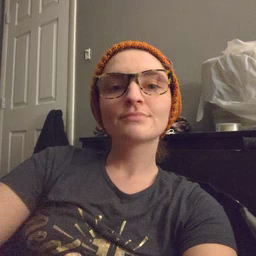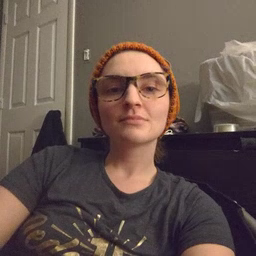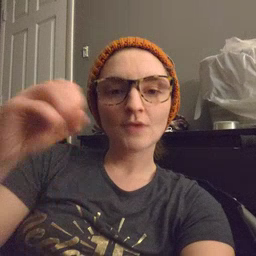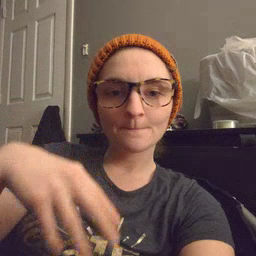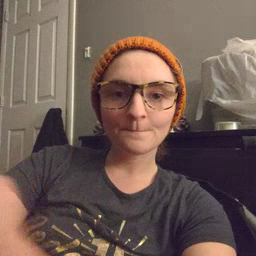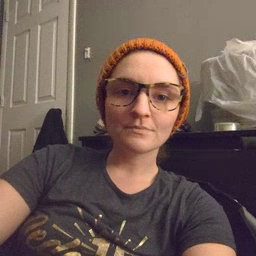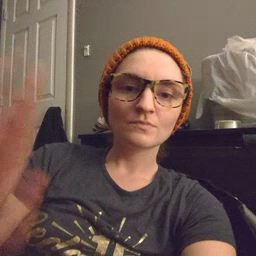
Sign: drop